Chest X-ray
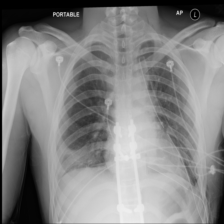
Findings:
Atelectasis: negative
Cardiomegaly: negative
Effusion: negative
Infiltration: negative
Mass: negative
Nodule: negative
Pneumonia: negative
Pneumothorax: positive
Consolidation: negative
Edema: negative
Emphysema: negative
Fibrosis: negative
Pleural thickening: negative
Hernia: negative